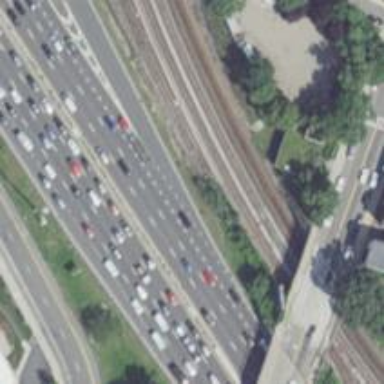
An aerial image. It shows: Asphalt motorway.